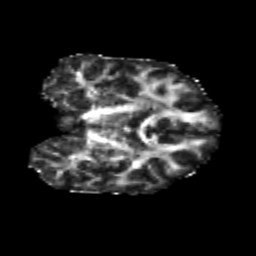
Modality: FA
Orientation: coronal
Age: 20
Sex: male
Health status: healthy
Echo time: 0.074 s